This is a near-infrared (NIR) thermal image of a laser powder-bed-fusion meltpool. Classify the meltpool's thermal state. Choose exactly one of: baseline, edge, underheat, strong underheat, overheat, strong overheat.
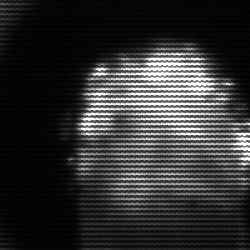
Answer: baseline